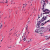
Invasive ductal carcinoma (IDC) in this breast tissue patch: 0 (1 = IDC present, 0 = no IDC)